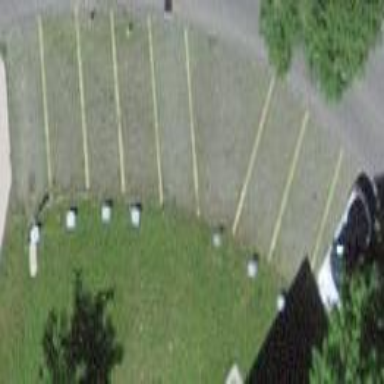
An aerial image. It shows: Street side parking area.